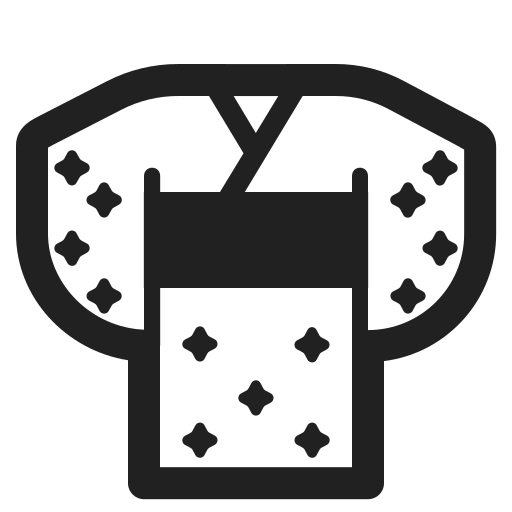
kimono high contrast